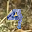
Label: 4